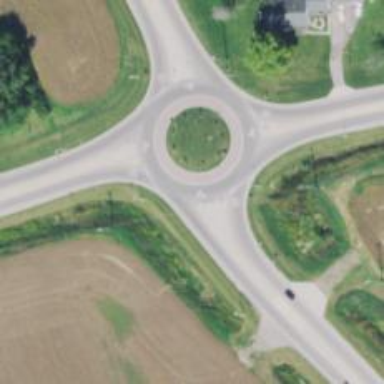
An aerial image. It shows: Roundabout at tertiary road junction.